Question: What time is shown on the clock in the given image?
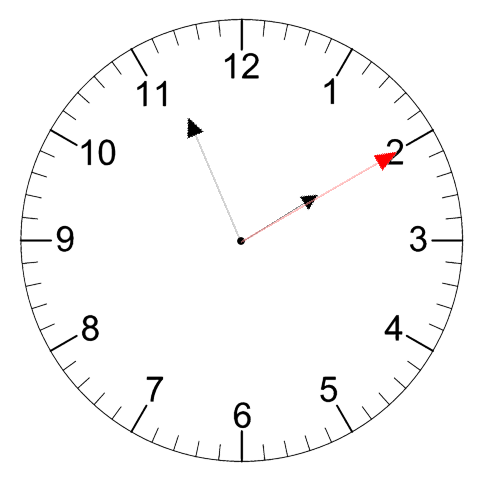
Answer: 01:56:10